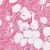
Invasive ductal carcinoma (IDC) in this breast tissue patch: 0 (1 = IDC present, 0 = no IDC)